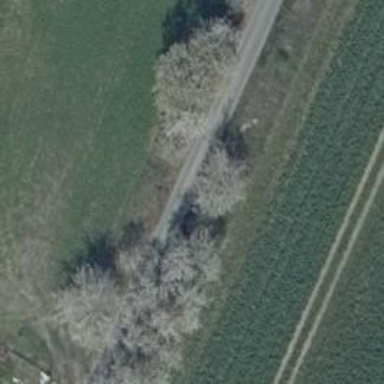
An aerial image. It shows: Row of deciduous broadleaved trees.